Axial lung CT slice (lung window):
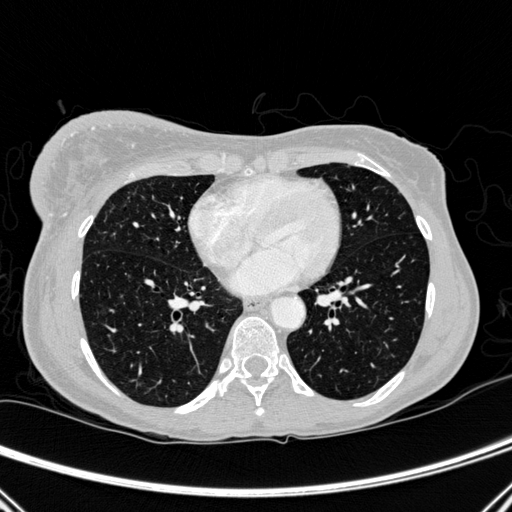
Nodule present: no